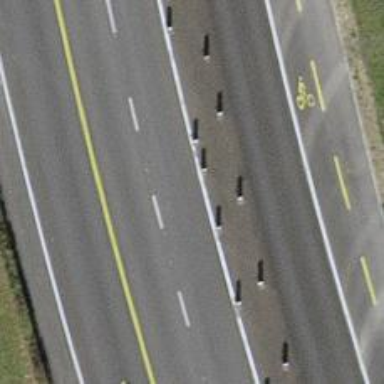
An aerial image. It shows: Asphalt tertiary road with track cycleway on the right side and bus lane on the left. The left side also features shared bus and cycle lane.